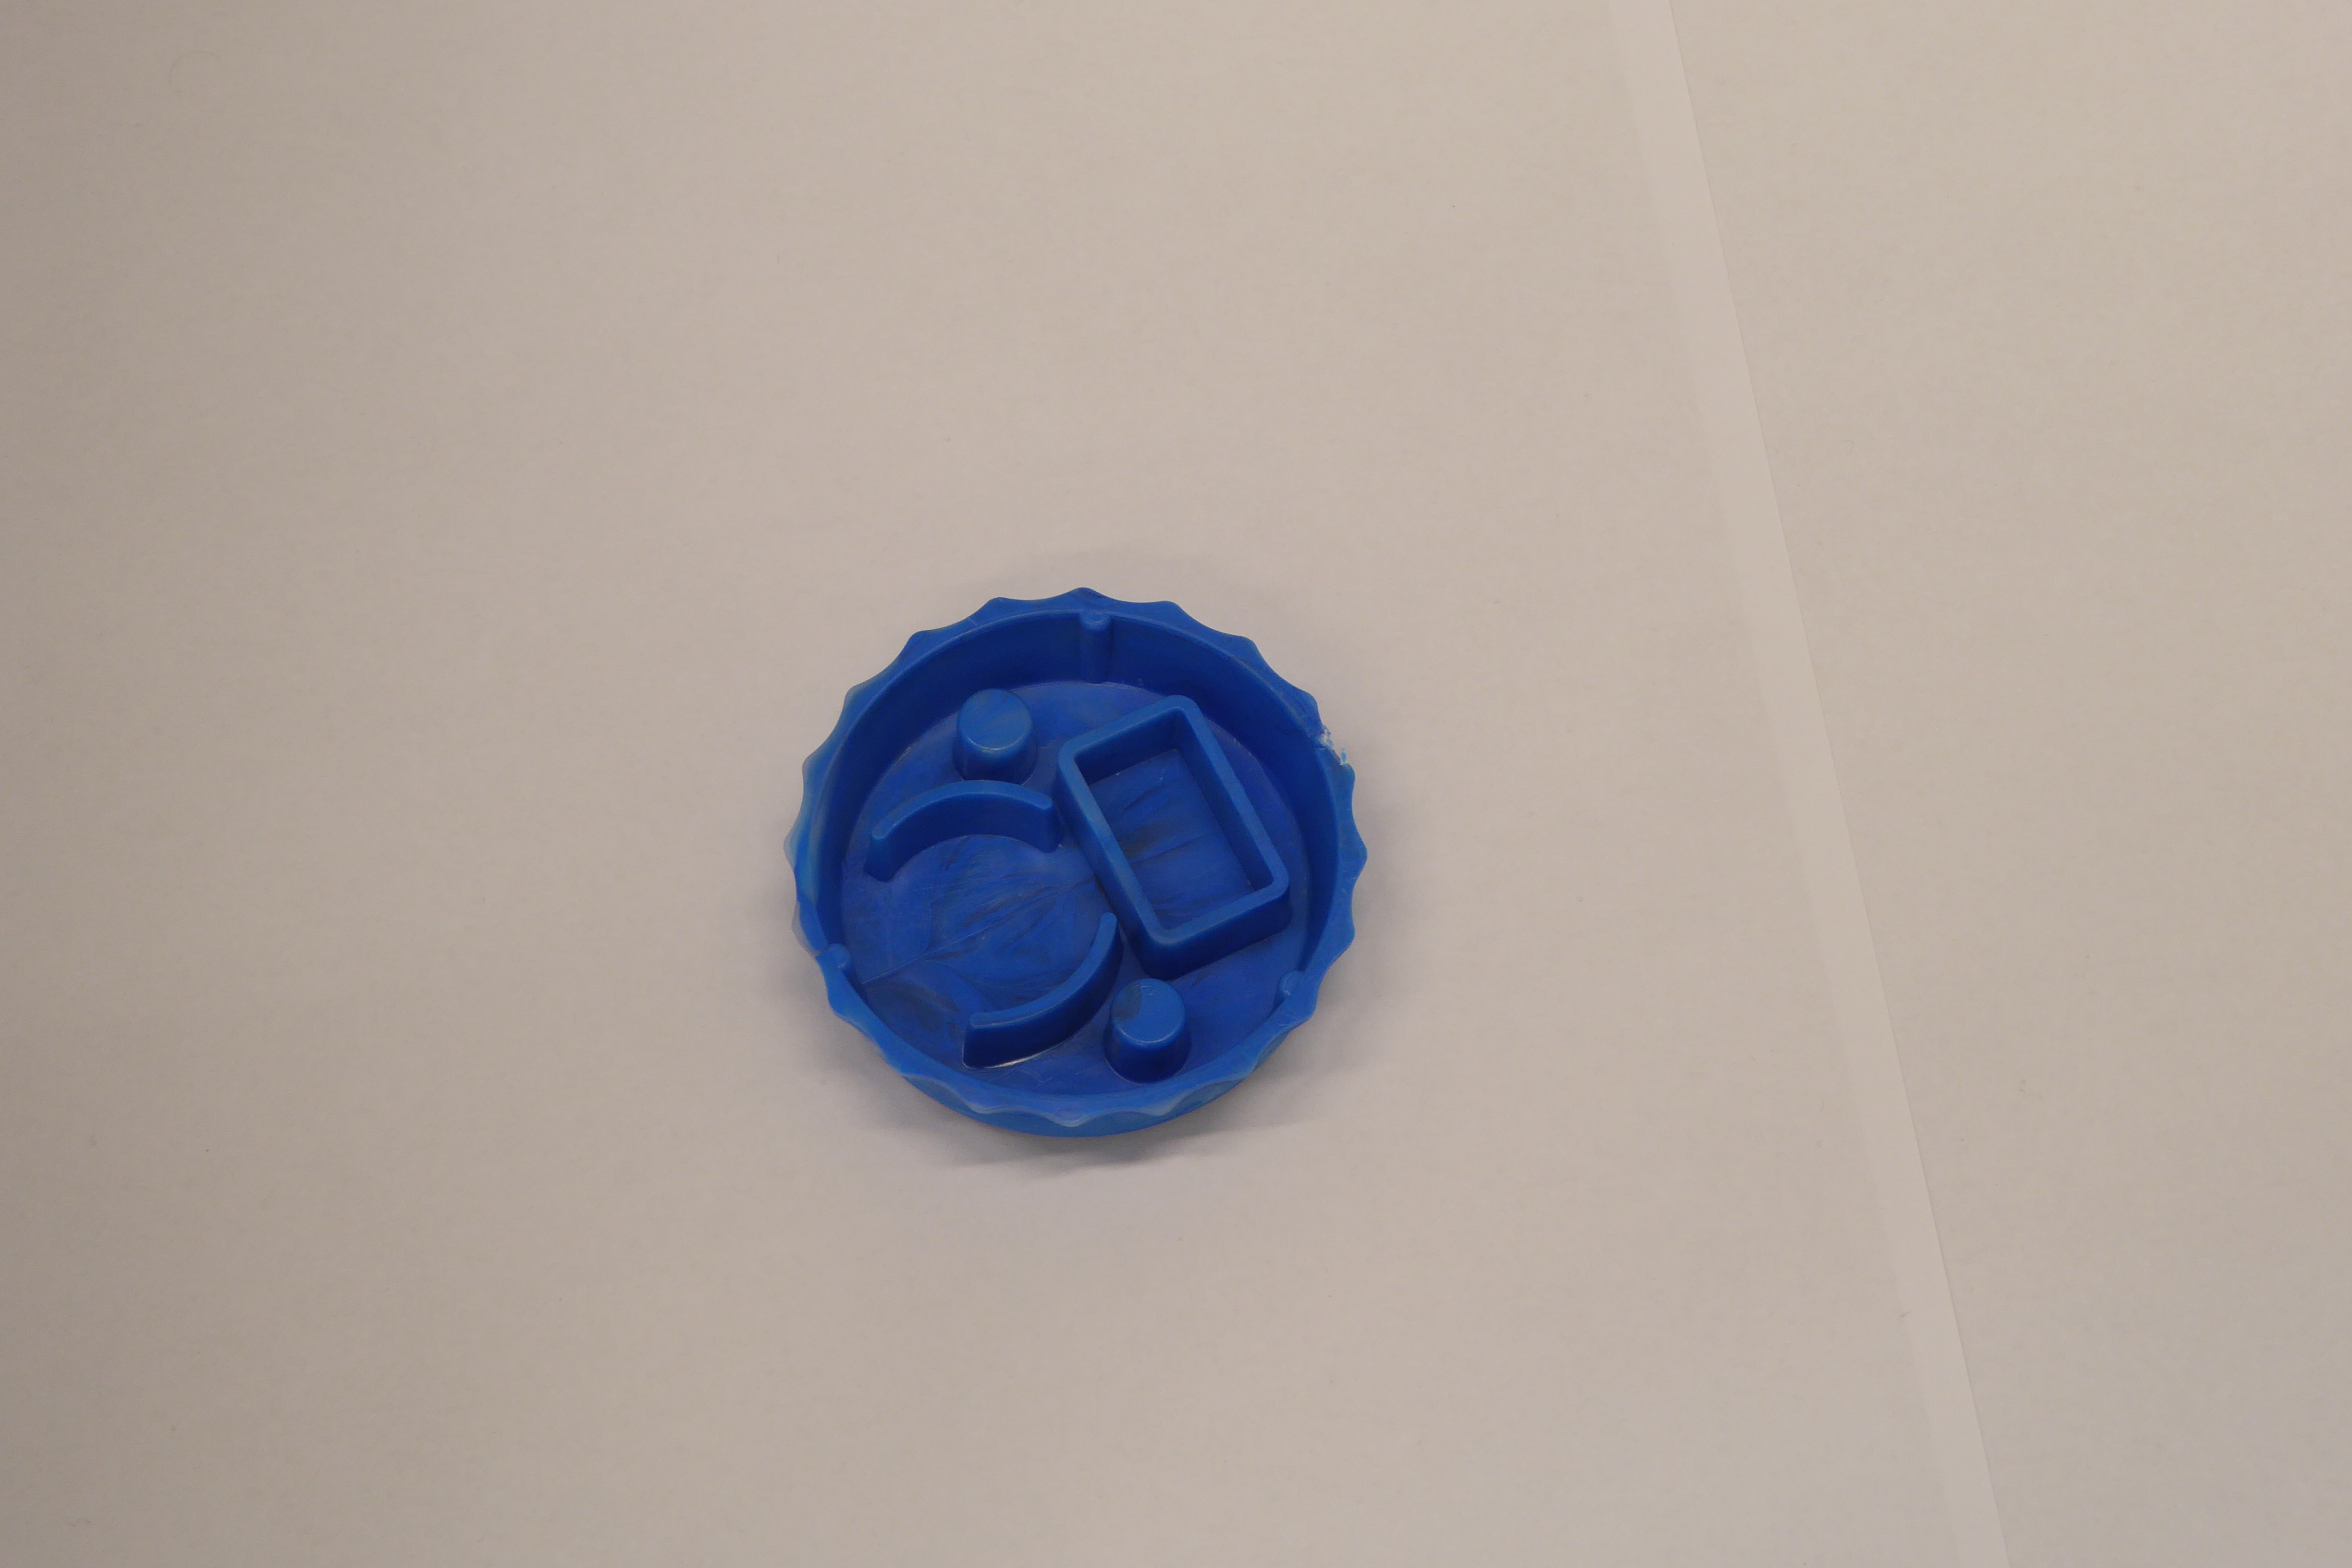
Label: Bottle Opener - Cover